【题型】填空题　【知识点】立体几何　【难度】easy
已知长方体 \(ABCD-A_1B_1C_1D_1\)，\(AB = AD = 2\)，\(AA_1 = 4\)，\(M\) 是 \(BB_1\) 的中点，点 \(P\) 满足 \(\overrightarrow{BP} = \lambda\overrightarrow{BC} + \mu\overrightarrow{BB_1}\)，其中 \(\lambda \in [0,1]\)，\(\mu \in [0,1]\)，且 \(MP \parallel\) 平面 \(AB_1D_1\)，则动点 \(P\) 的轨迹所形成的轨迹长度是\underline{\quad\quad}.
【解答】
【答案】\(\boldsymbol{\sqrt{5}}\)

\vspace{1em}
\noindent
【解析】如图所示，\(E,F,G,H,N\) 分别为 \(B_1C_1,C_1D_1,DD_1,DA,AB\) 的中点，则 \(EF \parallel B_1D_1 \parallel NH\)，\(MN \parallel B_1A \parallel FG\)。

由 \(EF \subset\) 面 \(MEFGHN\)，\(B_1D_1 \not\subset\) 面 \(MEFGHN\)，则 \(B_1D_1 \parallel\) 面 \(MEFGHN\)。同理可证 \(B_1A \parallel\) 面 \(MEFGHN\)。
因为 \(B_1A \cap B_1D_1 = B_1\)，且 \(B_1A,B_1D_1 \subset\) 面 \(AB_1D_1\)，所以面 \(MEFGHN \parallel\) 面 \(AB_1D_1\)。

所以动点 \(P\) 的轨迹是六边形 \(MEFGHN\) 及其内部。又 \(\overrightarrow{BP} = \lambda\overrightarrow{BC} + \mu\overrightarrow{BB_1}\)，所以点 \(P\) 在侧面 \(BCB_1C_1\) 内，故 \(P\) 的轨迹为线段 \(EM\)。

因为 \(AB = AD = 2\)，\(AA_1 = 4\)，所以 \(EM = \frac{1}{2}AD_1 = \sqrt{5}\)。
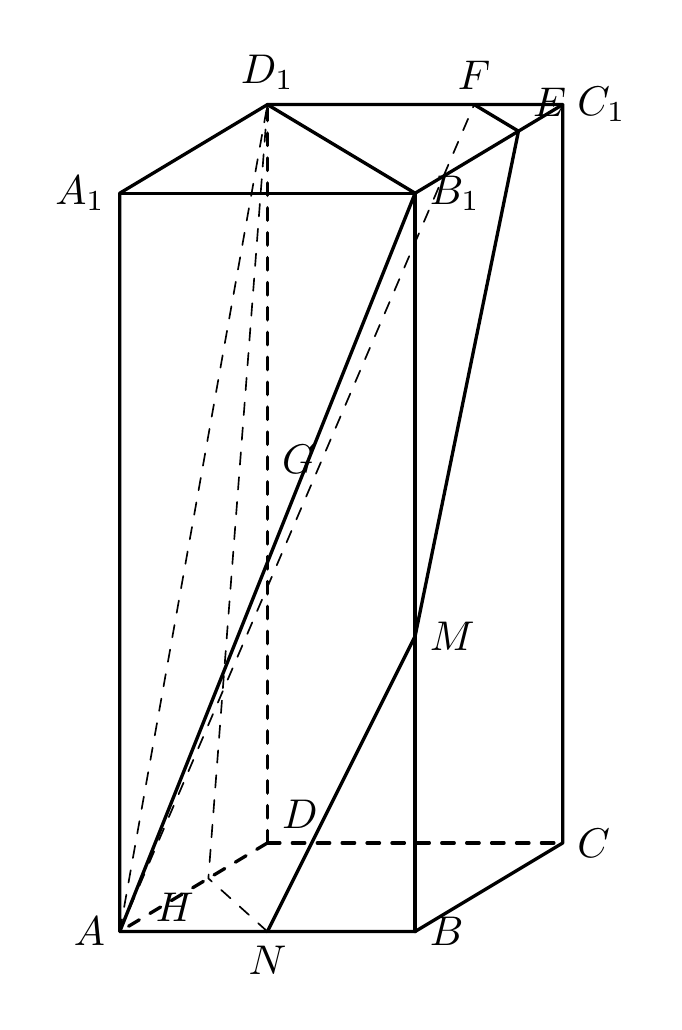